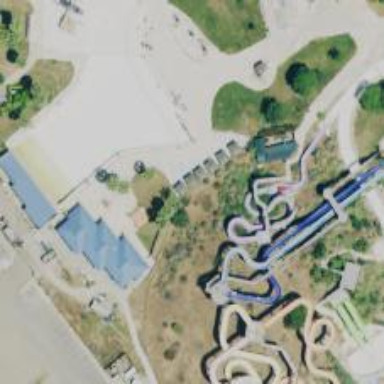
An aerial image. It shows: Water slide attraction.